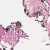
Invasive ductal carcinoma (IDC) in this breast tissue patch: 0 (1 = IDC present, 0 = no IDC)